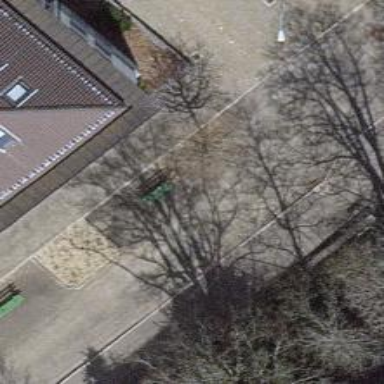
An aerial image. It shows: Bench for seating.